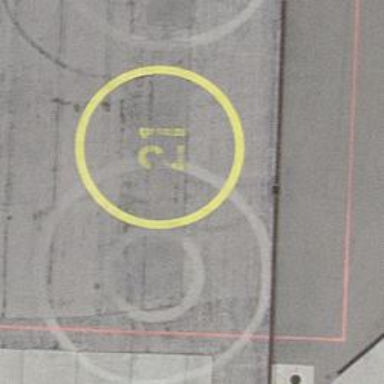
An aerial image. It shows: Image of helipad at airport.